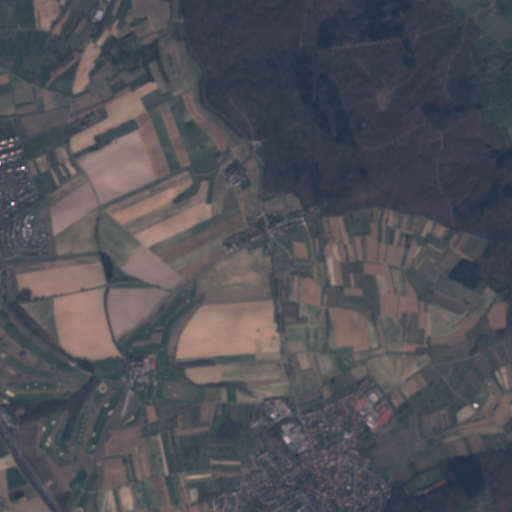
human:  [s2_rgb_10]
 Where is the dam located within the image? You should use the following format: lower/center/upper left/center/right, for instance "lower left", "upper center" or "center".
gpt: The dam is located in the upper center of the image.
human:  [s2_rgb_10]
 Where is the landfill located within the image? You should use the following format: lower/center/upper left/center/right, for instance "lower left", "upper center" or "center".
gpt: The landfill is located in the upper left of the image.
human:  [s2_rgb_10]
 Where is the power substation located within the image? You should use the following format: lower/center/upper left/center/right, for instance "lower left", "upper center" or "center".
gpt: The power substation is located in the lower center of the image.
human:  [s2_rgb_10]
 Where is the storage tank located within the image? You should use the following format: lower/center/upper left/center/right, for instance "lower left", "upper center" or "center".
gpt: The storage tank is located in the upper left of the image.
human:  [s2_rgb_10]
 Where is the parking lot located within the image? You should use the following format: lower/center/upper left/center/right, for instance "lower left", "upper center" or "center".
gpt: There is no parking lot in the image.